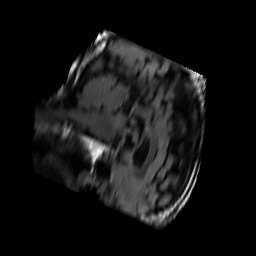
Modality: FLAIR
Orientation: sagittal
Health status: ill
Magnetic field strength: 3 T